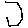
Label: hexagon